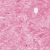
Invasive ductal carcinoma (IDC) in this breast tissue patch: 0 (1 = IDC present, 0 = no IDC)